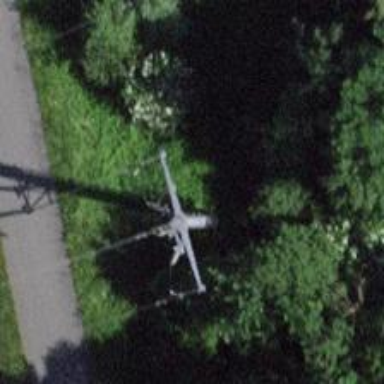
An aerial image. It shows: Power pole.